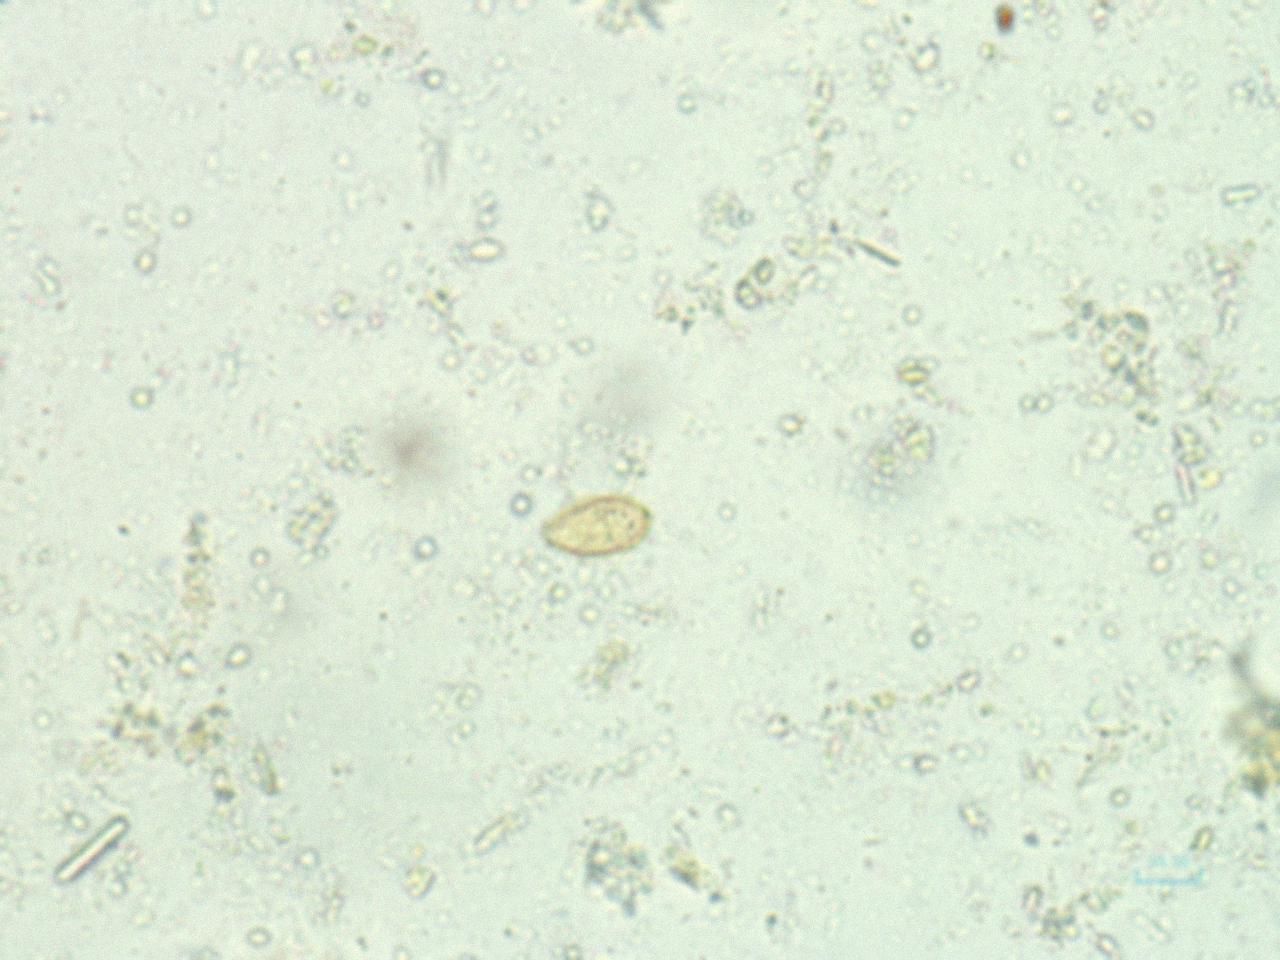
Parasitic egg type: Opisthorchis viverrine